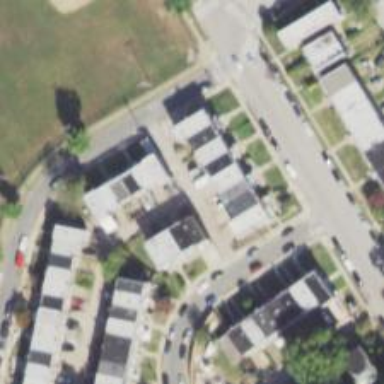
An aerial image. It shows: Alley classified as service road.